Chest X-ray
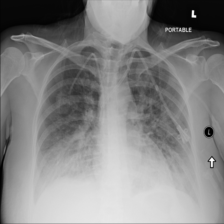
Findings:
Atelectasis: negative
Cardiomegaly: negative
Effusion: negative
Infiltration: negative
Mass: negative
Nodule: negative
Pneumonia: negative
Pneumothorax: negative
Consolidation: negative
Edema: positive
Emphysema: negative
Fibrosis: negative
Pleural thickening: negative
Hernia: negative